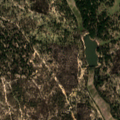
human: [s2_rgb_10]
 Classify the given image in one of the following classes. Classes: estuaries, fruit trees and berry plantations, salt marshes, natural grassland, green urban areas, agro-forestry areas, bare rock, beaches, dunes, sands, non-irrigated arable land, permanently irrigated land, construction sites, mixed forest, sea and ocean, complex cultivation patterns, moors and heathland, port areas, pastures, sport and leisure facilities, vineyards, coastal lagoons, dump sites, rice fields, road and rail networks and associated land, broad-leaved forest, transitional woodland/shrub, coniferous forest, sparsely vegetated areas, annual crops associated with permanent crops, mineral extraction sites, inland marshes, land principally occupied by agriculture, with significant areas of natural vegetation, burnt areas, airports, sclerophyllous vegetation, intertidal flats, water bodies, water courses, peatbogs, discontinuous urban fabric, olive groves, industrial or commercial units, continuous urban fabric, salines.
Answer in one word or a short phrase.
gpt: pastures, agro-forestry areas, coniferous forest, mixed forest, transitional woodland/shrub